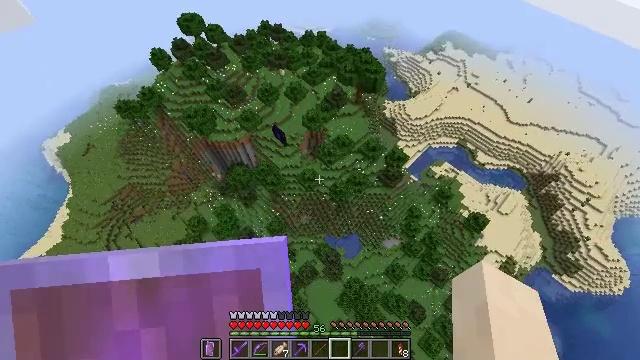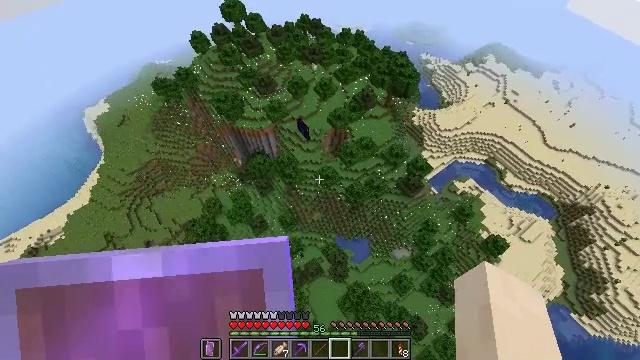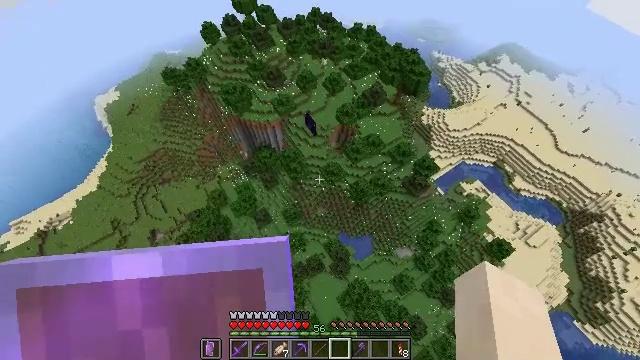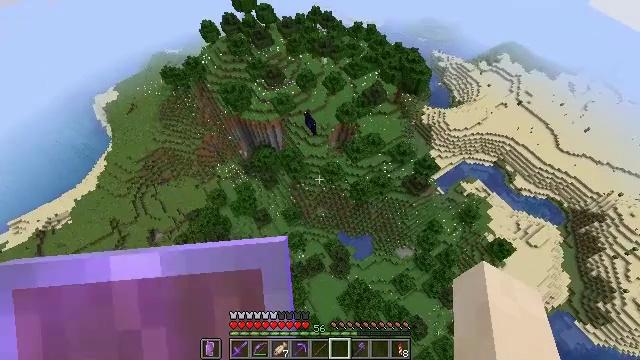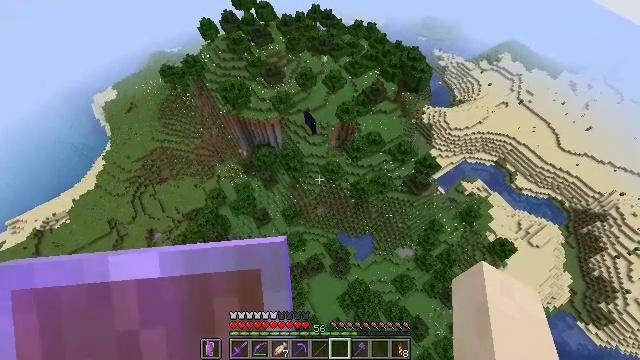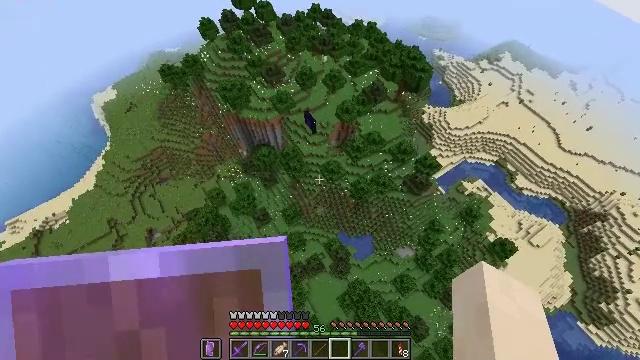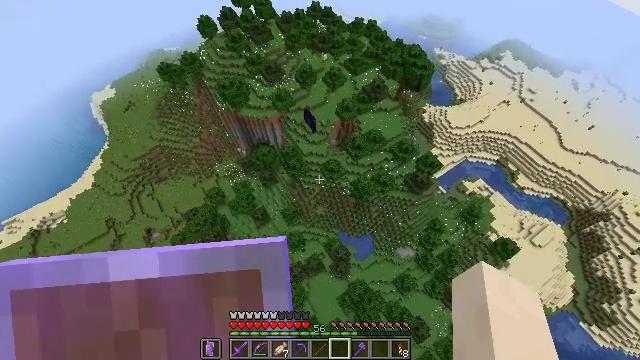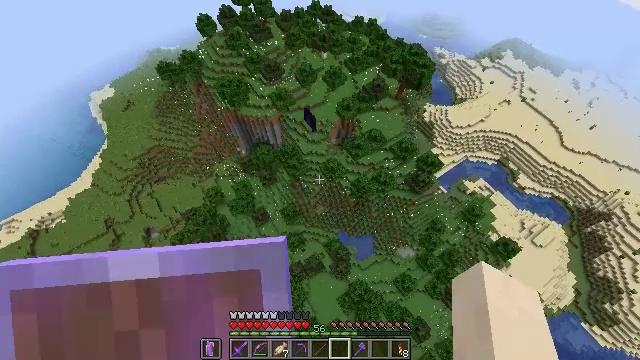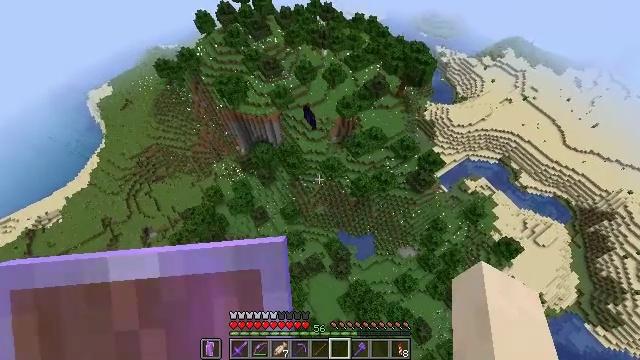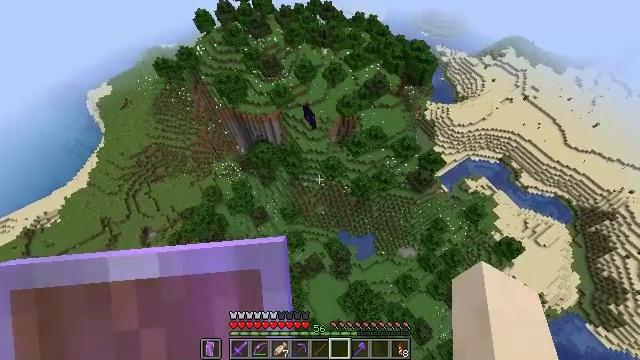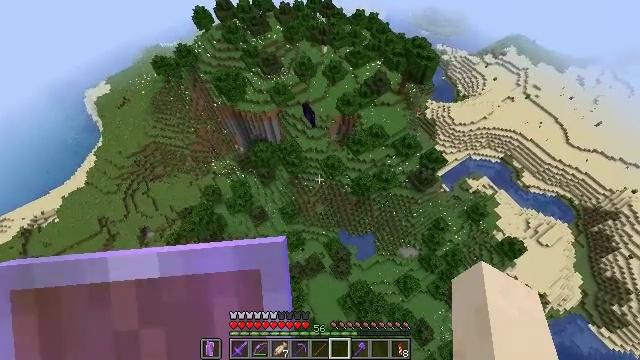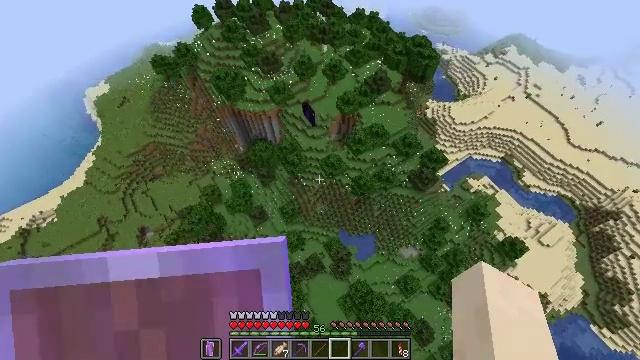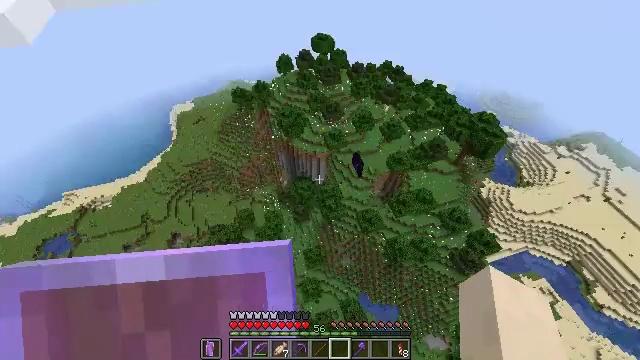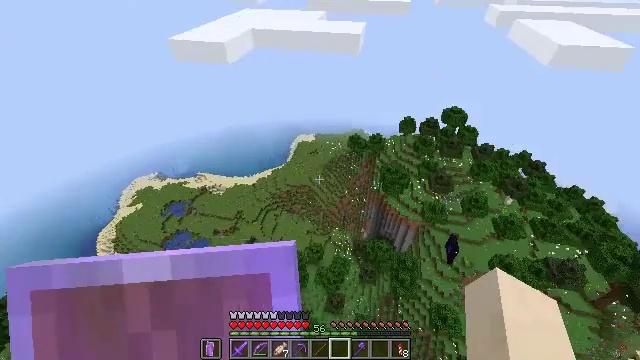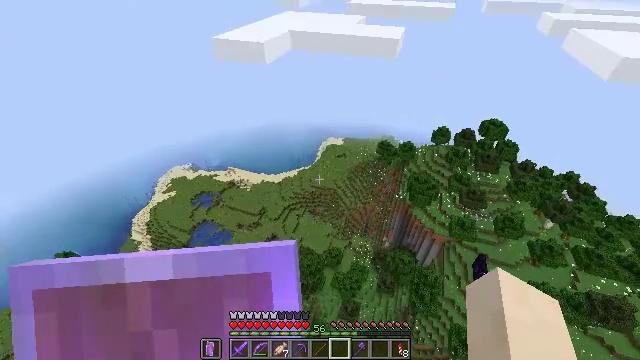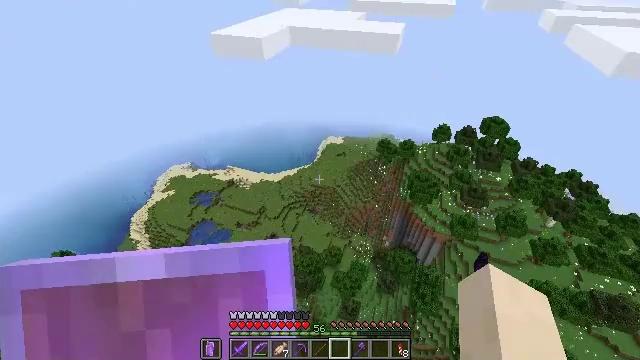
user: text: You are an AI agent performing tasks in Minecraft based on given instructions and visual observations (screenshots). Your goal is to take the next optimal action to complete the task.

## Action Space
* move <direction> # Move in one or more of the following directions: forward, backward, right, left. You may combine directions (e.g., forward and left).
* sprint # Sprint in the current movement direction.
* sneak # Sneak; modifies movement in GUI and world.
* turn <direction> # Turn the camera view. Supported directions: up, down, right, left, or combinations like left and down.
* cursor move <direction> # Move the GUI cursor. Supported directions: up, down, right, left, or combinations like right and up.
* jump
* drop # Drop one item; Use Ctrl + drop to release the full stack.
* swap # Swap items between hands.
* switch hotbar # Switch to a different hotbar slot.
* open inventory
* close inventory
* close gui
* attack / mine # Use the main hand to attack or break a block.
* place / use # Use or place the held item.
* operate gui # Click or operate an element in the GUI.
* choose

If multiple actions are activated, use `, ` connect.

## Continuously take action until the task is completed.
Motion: motion action
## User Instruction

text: Break oak leaves from the trees.
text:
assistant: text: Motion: turn left
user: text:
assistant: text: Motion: turn left
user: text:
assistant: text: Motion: no_op
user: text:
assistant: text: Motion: no_op
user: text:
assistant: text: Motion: no_op
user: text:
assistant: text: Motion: no_op
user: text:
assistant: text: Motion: no_op
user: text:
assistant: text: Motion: no_op
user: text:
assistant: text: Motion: no_op
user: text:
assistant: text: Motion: no_op
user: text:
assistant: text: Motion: no_op
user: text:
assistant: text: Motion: turn left and up
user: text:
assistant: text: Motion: turn left and up
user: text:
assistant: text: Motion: turn left
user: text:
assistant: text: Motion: no_op
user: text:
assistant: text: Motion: no_op
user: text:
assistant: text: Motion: no_op
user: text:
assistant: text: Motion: no_op
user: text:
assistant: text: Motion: no_op
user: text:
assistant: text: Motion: no_op
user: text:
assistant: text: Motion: no_op
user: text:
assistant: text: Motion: no_op
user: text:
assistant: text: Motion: no_op
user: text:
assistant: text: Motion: no_op
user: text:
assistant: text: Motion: no_op
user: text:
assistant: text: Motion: no_op
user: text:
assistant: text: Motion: no_op
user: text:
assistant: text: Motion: no_op
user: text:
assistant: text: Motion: no_op
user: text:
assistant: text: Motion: no_op